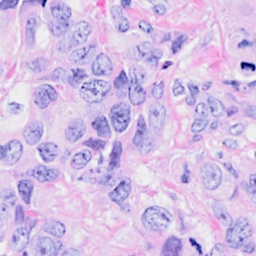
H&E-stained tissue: Breast